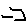
Label: hexagon